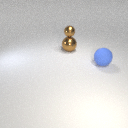
large brown metal sphere behind large blue rubber sphere